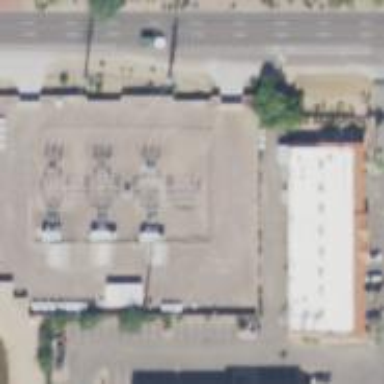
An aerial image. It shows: Outdoor power substation at the distribution level with surrounding wall barrier.